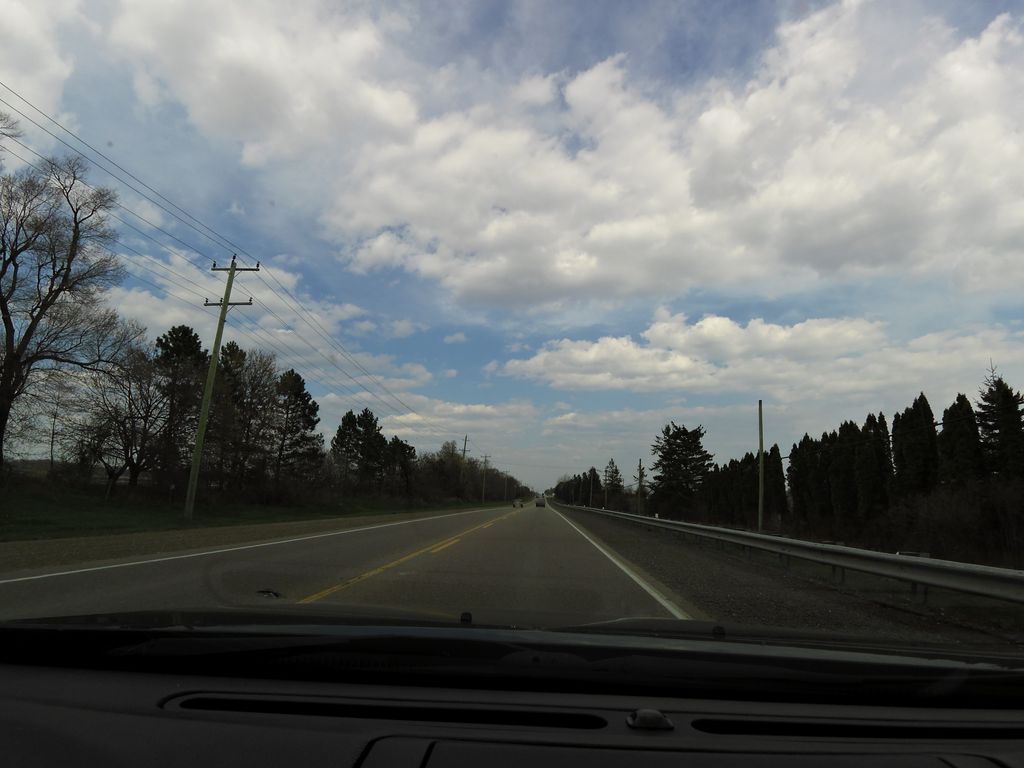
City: hamilton